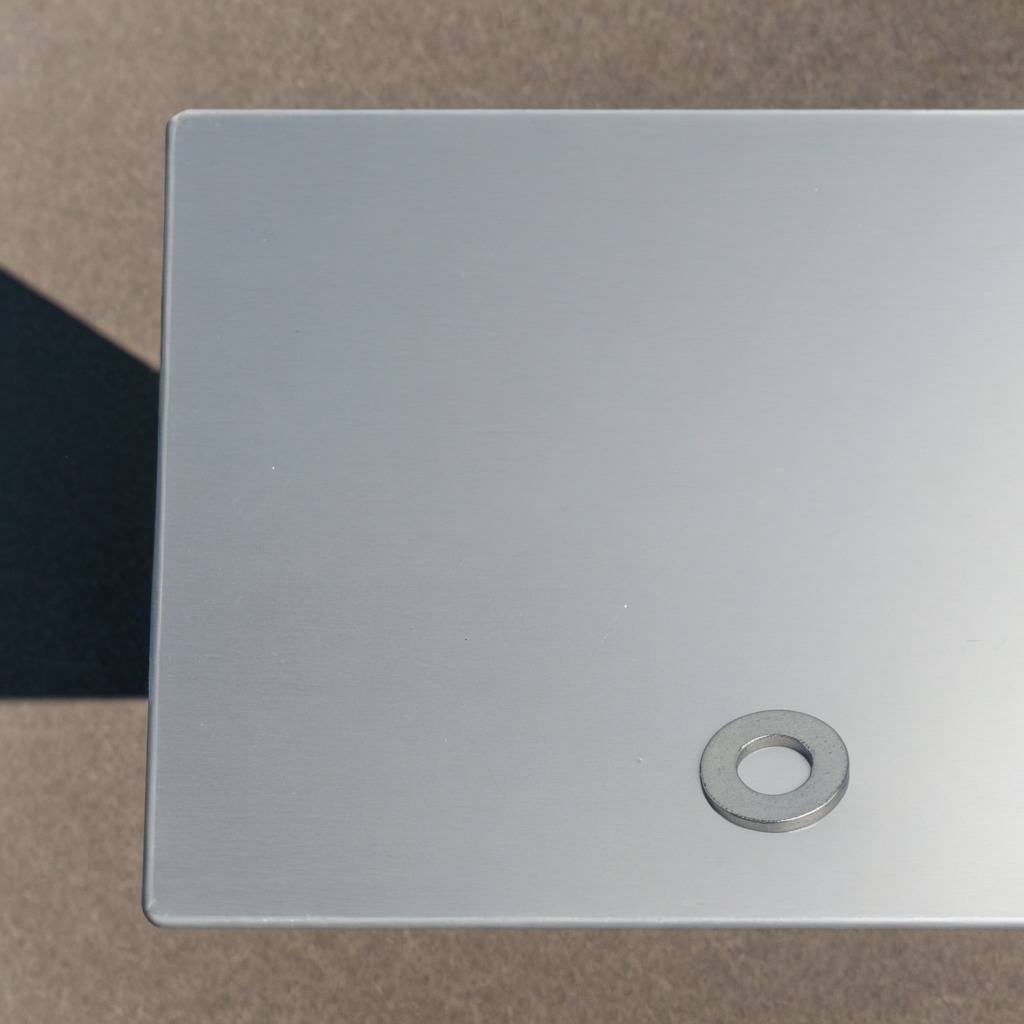
A flat metal washer lying on the table.